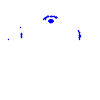
Particle: kaon